Question: In XCode I'm working on a small view I use on several screens:

There is the black bar on the top. By default it has 2 constraints that defines a static distance between the bottom of the bar and the bottom of the view. So if I load this view on a large screen the top bar will be stretched out. I would like keep it fixed height and want to stretch the view in the center instead.
I've tried to delete the 2 constraints but they were re-created immediately. Also tried to set their value to 'auto' but that did not help either.
How can keep the top bar fixed and stick to the top - and having the view in the center dynamic height?
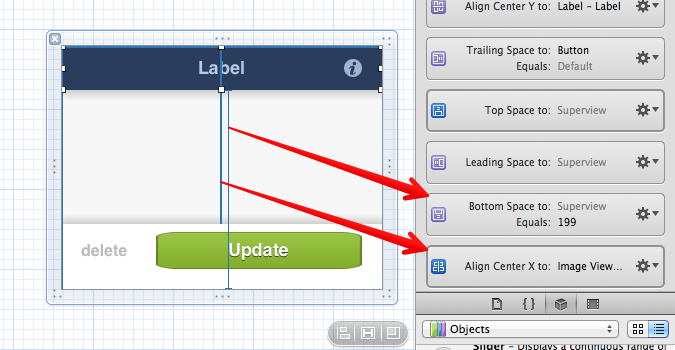
Answer: You'll want to add two new constraints. One that sets the top space of the top bar to superview and one that sets the height of the top bar. Once you add these constraints you should be able to remove the other two that are causing this issue. You can add these constraints using the middle button (pin) in the bottom right hand corner of the storyboard window: